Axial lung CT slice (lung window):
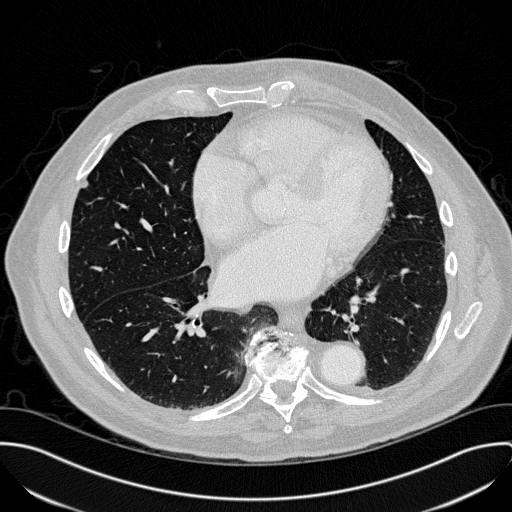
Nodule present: yes
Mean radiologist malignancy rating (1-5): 2.5